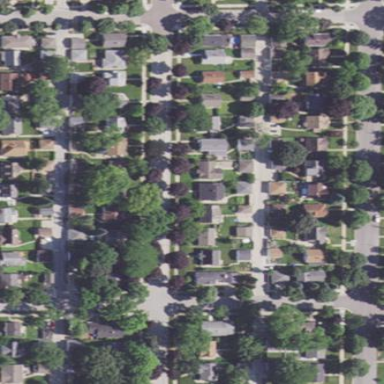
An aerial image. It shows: Sidewalk.